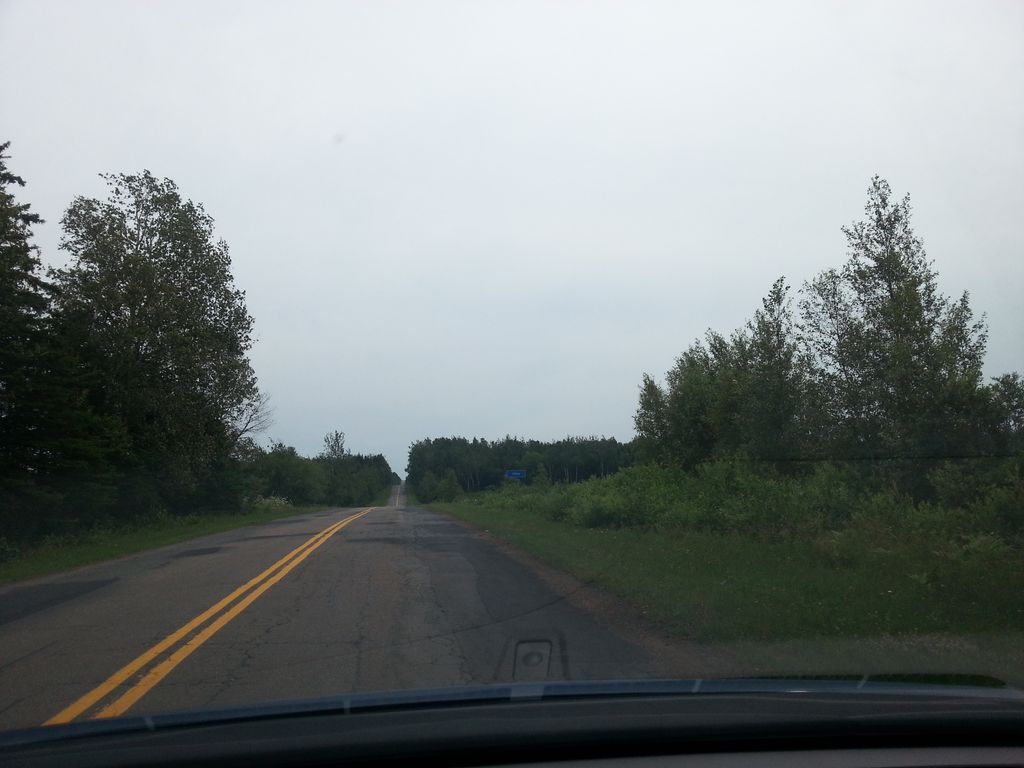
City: charlottetown